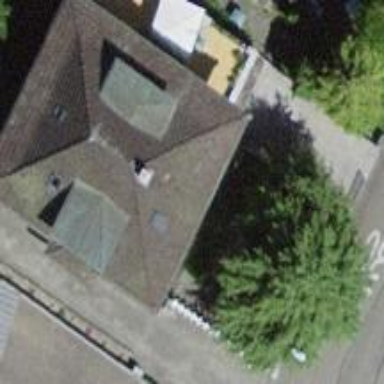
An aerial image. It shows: Building with hipped roof.